Question: I have A MapView with multiple annotations. I need to put different images to annotations according to string value in my data.plist
My current code (work just for one category, one image):
'''
NSString *path = [[NSBundle mainBundle] pathForResource:@"data" ofType:@"plist"];
NSDictionary *dict = [NSDictionary dictionaryWithContentsOfFile:path];
NSArray *anns = [dict objectForKey:@"Category1"];
pinView.image = [UIImage imageNamed:[[anns objectAtIndex:0] objectForKey:@"Icon"]];
pinView.canShowCallout=YES;
'''
My plist file construction:

My MapViewController.m
'''
- (void)viewDidLoad
{
[super viewDidLoad];
NSMutableArray *annotations = [[NSMutableArray alloc]init];
NSString *path = [[NSBundle mainBundle] pathForResource:@"data" ofType:@"plist"];
NSDictionary *dict = [NSDictionary dictionaryWithContentsOfFile:path];
NSArray *anns = [dict objectForKey:@"Category1"];
NSLog(@" MapView is %@",mapView);
NSLog(@"anns is: %@", anns);
for(int i = 0; i < [anns count]; i++) {
NSString *coordinates = [[anns objectAtIndex:i] objectForKey:@"Coordinates"];
double realLatitude = [[[coordinates componentsSeparatedByString:@","] objectAtIndex:1] doubleValue];
double realLongitude = [[[coordinates componentsSeparatedByString:@","] objectAtIndex:0] doubleValue];
MyAnnotation *myAnnotation = [[MyAnnotation alloc] init];
CLLocationCoordinate2D theCoordinate;
theCoordinate.latitude = realLatitude;
theCoordinate.longitude = realLongitude;
//calculate distance
CLLocationCoordinate2D annocoord = myAnnotation.coordinate;
CLLocationCoordinate2D usercoord = self.mapView.userLocation.coordinate;
NSLog(@"ANNO = %f, %f", annocoord.latitude, annocoord.longitude);
NSLog(@"USER = %f, %f", usercoord.latitude, usercoord.longitude);
CLLocation *loc = [[CLLocation alloc] initWithLatitude:myAnnotation.coordinate.latitude longitude:myAnnotation.coordinate.longitude];
CLLocation *loc2 = [[CLLocation alloc] initWithLatitude:self.mapView.userLocation.coordinate.latitude longitude:self.mapView.userLocation.coordinate.longitude];
NSLog(@"LOC = %f, %f", loc.coordinate.latitude, loc.coordinate.longitude);
NSLog(@"LOC2 = %f, %f", loc2.coordinate.latitude, loc2.coordinate.longitude);
CLLocationDistance dist = [loc distanceFromLocation:loc2];
NSLog(@"DIST: %f", dist);
myAnnotation.coordinate=CLLocationCoordinate2DMake(realLatitude,realLongitude);
myAnnotation.title = [[anns objectAtIndex:i] objectForKey:@"Name"];
myAnnotation.subtitle = [NSString stringWithFormat:@"%.f", dist];
[mapView addAnnotation:myAnnotation];
[annotations addObject:myAnnotation];
}
NSArray *alko = [dict objectForKey:@"Category2"];
NSLog(@" MapView is %@",mapView);
NSLog(@"alko is: %@", alko);
for(int i = 0; i < [alko count]; i++) {
NSString *coordinates = [[alko objectAtIndex:i] objectForKey:@"Coordinates"];
double realLatitude = [[[coordinates componentsSeparatedByString:@","] objectAtIndex:1] doubleValue];
double realLongitude = [[[coordinates componentsSeparatedByString:@","] objectAtIndex:0] doubleValue];
MyAnnotation *myAnnotation = [[MyAnnotation alloc] init];
CLLocationCoordinate2D theCoordinate;
theCoordinate.latitude = realLatitude;
theCoordinate.longitude = realLongitude;
myAnnotation.coordinate=CLLocationCoordinate2DMake(realLatitude,realLongitude);
myAnnotation.title = [[alko objectAtIndex:i] objectForKey:@"Name"];
myAnnotation.subtitle = [[alko objectAtIndex:i] objectForKey:@"Address"];
[mapView addAnnotation:myAnnotation];
[annotations addObject:myAnnotation];
}
self.locationManager = [[CLLocationManager alloc] init];
self.locationManager.delegate = self;
self.locationManager.desiredAccuracy = kCLLocationAccuracyBest;
[self.locationManager startUpdatingLocation];
}
'''
Annotation
'''
- (MKAnnotationView *)mapView:(MKMapView *)mapView viewForAnnotation:(id <MKAnnotation>)annotation
{
if ([annotation isKindOfClass:[MKUserLocation class]])
return nil;
static NSString* AnnotationIdentifier = @"AnnotationIdentifier";
MKPinAnnotationView* pinView = [[MKPinAnnotationView alloc]
initWithAnnotation:annotation reuseIdentifier:AnnotationIdentifier];
NSString *path = [[NSBundle mainBundle] pathForResource:@"data" ofType:@"plist"];
NSDictionary *dict = [NSDictionary dictionaryWithContentsOfFile:path];
NSArray *anns = [dict objectForKey:@"Category1"];
pinView.image = [UIImage imageNamed:[[anns objectAtIndex:0] objectForKey:@"Icon"]];
pinView.canShowCallout=YES;
return pinView;
}
'''
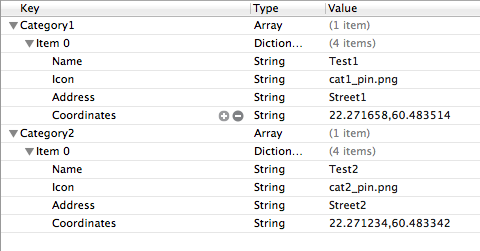
Answer: Is this what you need?
'''
NSString *theCategory;
// set theCategory to what you need.
theCategory = @"Category1"
NSArray *anns = [dict objectForKey:theCategory];
'''
First you'd better set the annotation class as following:
'''
#import <MapKit/MapKit.h>
@interface MyAnnotation : NSManagedObject <MKAnnotation>{
CLLocationCoordinate2D coordinate;
UIImage *imageForMyAnnotation;
}
@property (nonatomic,readwrite) CLLocationCoordinate2D coordinate;
@property (nonatomic, retain) UIImage *imageForMyAnnotation;
'''
'''
#import "MyAnnotation.h"
@implementation MyAnnotation
- (CLLocationCoordinate2D)coordinate
{
//here you can set the coordinate of your annotation
return coordinate;
}
- (UIImage *)imageForMyAnnotation{
//set the image here, i think it is depend on the coordinate right? You can put some code here to chose the category that corresponding to the coordinate
return image;
}
// optional
- (NSString *)title
{
return title;
}
- (NSString *)subtitle
{
return subtitle;
}
'''
Then in your mapView, you can add the annotation with
'''
[self.mapView addAnnotations:myAnnotationArray];
'''
or
'''
[self.mapView addAnnotation:myAnnotation];
'''
and
'''
- (MKAnnotationView *)mapView:(MKMapView *)theMapView viewForAnnotation:(id <MKAnnotation>)annotation{
UIImageView *annotationImageView = [[UIImageView alloc] initWithImage: myAnnotation.imageForMyAnnotatioin];
customPinView.leftCalloutAccessoryView = annotationImageView;
}
'''